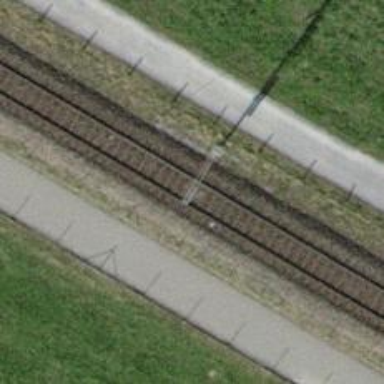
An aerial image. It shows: Solitary milestone along the railway.